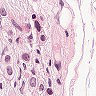
Metastatic tissue present: yes